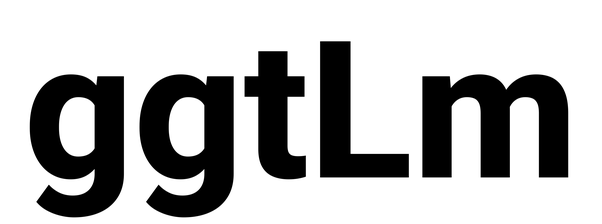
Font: Roboto_ExtraBold